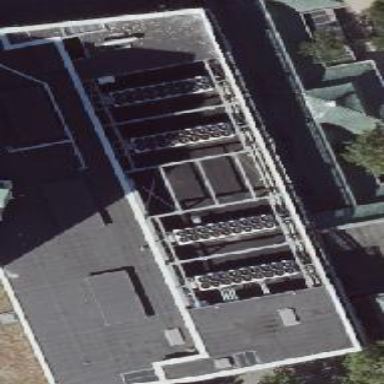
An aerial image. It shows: Commercial building with flat roof.